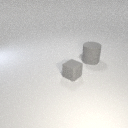
large gray rubber cylinder behind small gray rubber cube